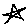
Label: star